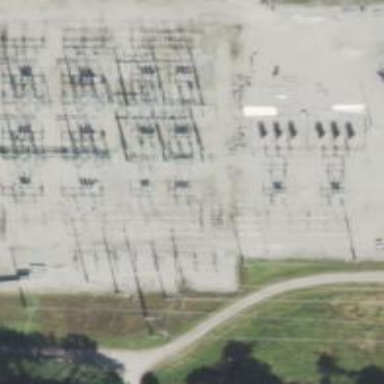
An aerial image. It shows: Switch used for power control.